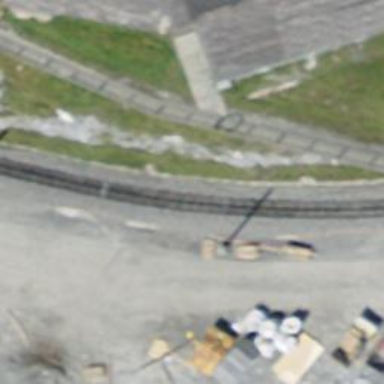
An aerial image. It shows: Narrow-gauge railway with single track. The railway is electrified with contact line.